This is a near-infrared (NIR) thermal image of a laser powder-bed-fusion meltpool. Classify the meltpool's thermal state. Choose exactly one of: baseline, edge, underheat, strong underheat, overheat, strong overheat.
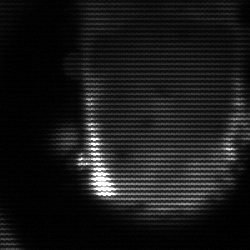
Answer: baseline